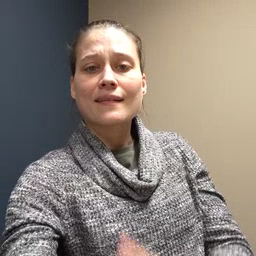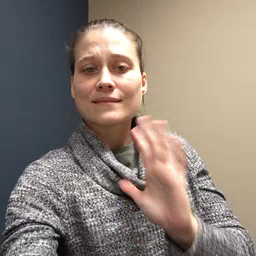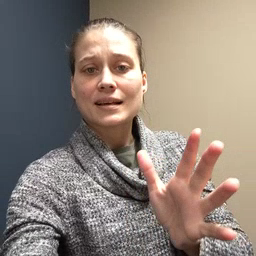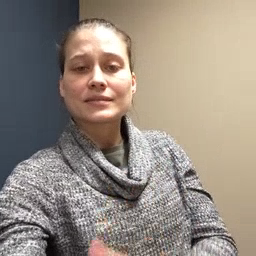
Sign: fine